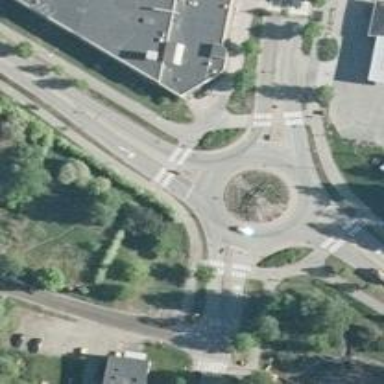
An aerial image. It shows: Secondary road with asphalt surface leading to roundabout.